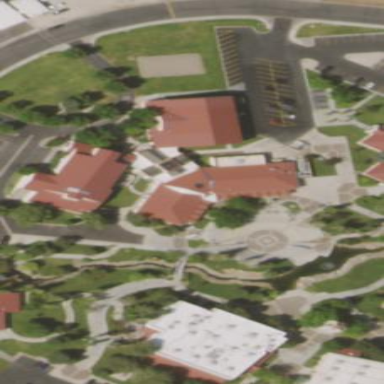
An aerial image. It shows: College building.